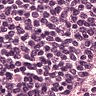
Metastatic tissue present: no